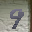
Label: 9